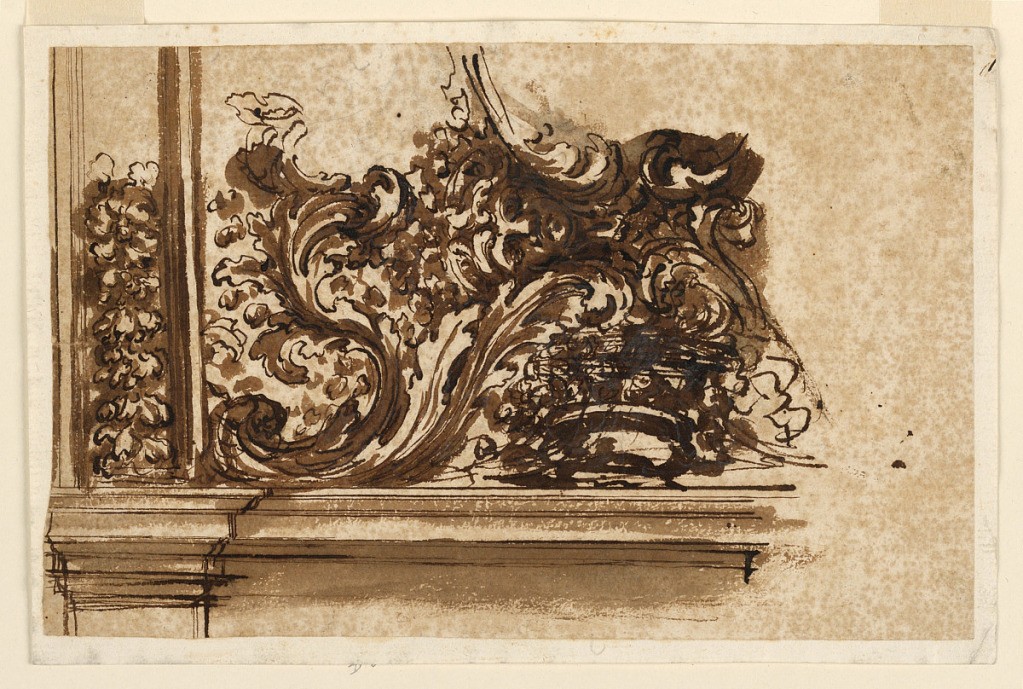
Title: Design for the Stucco Decoration of a Vaulted Ceiling
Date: ca. 1660
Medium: Pen and ink, brush and bistre wash, black chalk on laid paper
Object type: Drawing
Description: Horizontal rectangle. Somewhat more than a quarter of stucco decoration is shown. The entablature of the wall with a capital of a pilaster is shown at the bottom. A strip rises above the capital; a garland is suggested for its decoration. Four forked acanthus volutes are to be connected to pairs by two masks of women carrying upon their heads bowls with plants. The volutes frame fields over the entablature in which bowls with flowers are to be shown.